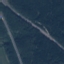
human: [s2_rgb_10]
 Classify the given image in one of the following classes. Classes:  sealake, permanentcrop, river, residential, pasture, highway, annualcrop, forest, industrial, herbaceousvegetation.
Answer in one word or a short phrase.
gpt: Highway